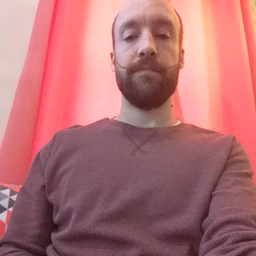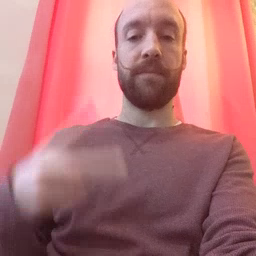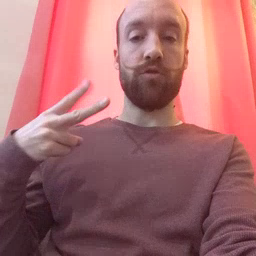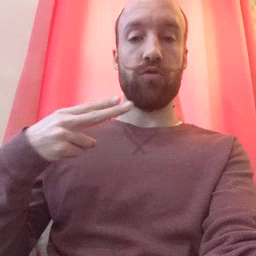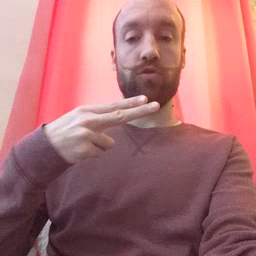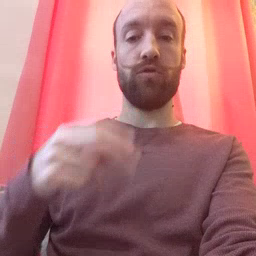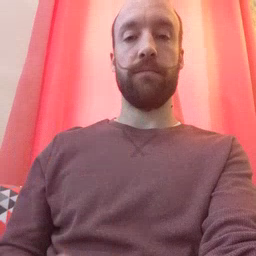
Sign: scissors